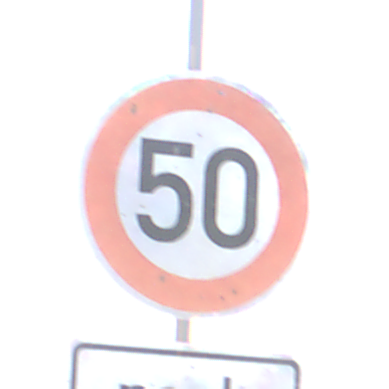
Verkehrszeichen: Geschwindigkeit50
Zusatzzeichen unten: LaengeEinerStrecke4
Umgebung: Outdoor, RoadRail
Tageszeit: SunriseSunset
Wetter: PartlyCloudy
Licht: Natural
Jahreszeit: NotSpecified
Kontrast: HighContrast